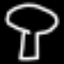
Label: mushroom